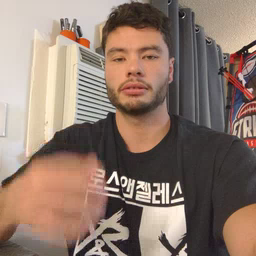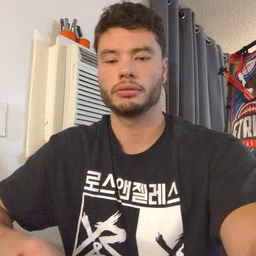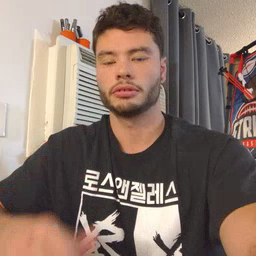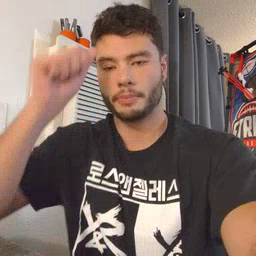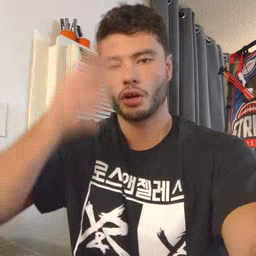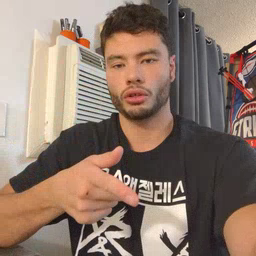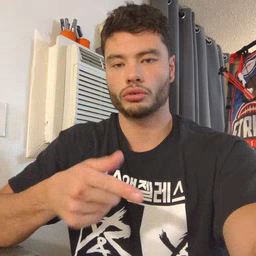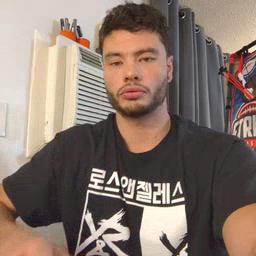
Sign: brother